Field crop: maize
Growth stage: 2
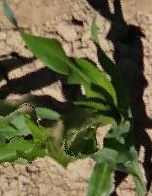
Species: maize